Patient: sex M, age 65
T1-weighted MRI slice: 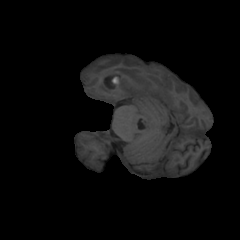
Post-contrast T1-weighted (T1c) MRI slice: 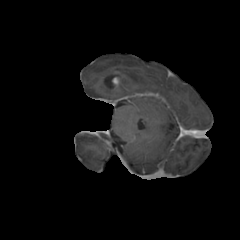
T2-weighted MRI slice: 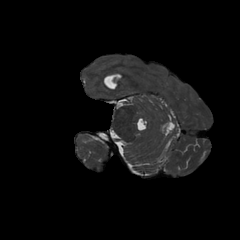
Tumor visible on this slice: yes
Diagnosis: Glioblastoma, IDH-wildtype
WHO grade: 4